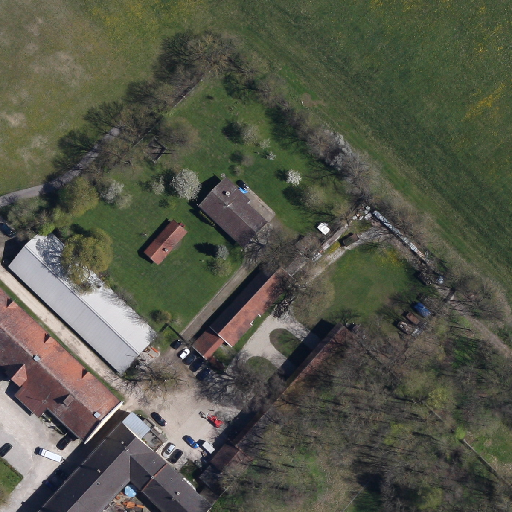
Referring expression: impervious surface